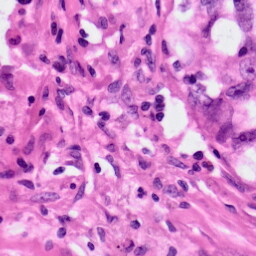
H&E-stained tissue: Lung